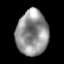
Tissue: lung
Cell type: Epithelial cells
Senescence score: 0.1752
Nuclear area (px): 1399
Mean DAPI intensity: 146.346